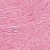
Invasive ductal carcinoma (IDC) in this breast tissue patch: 0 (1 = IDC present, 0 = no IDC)